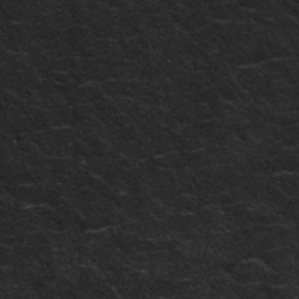
Label: frost